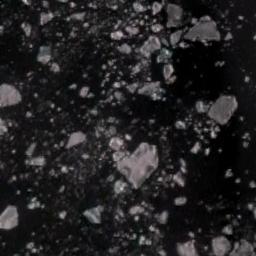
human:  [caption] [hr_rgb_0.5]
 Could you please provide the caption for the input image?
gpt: Countless ice cubes of various sizes are connected into a loose, Large piece floating on the blue sea .

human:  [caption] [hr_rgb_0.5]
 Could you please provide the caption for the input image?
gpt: A lot of sea ice of different sizes and thickness floats in the deep blue sea .

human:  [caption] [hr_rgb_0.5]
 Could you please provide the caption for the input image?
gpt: There are sea ice of different shapes and sizes .

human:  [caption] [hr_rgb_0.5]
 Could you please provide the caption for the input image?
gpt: There are many ice on the black sea .

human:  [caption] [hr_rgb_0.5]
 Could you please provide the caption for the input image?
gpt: There are many pieces of sea ice .